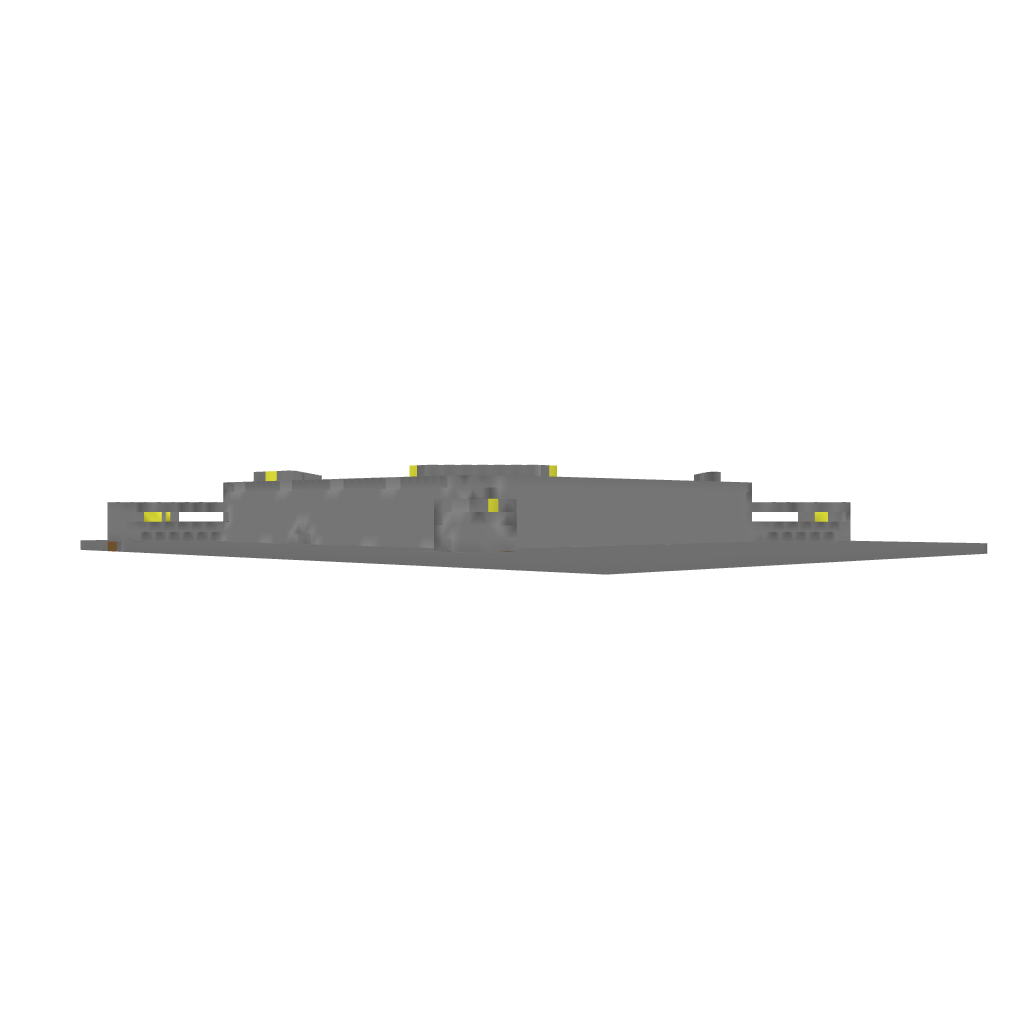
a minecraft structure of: My Spawn bad low quality